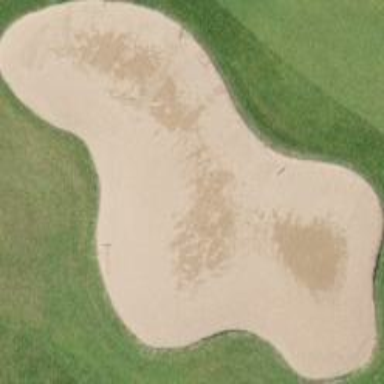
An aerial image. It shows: Golf bunker filled with sandy terrain.